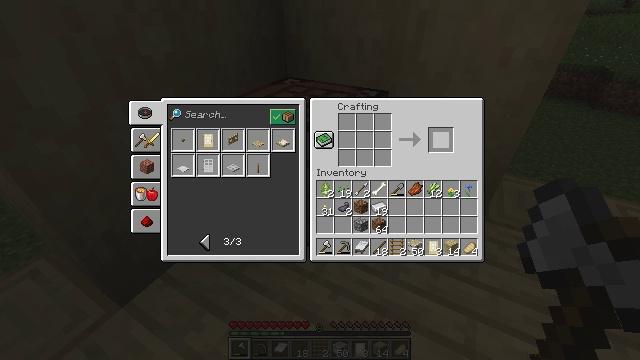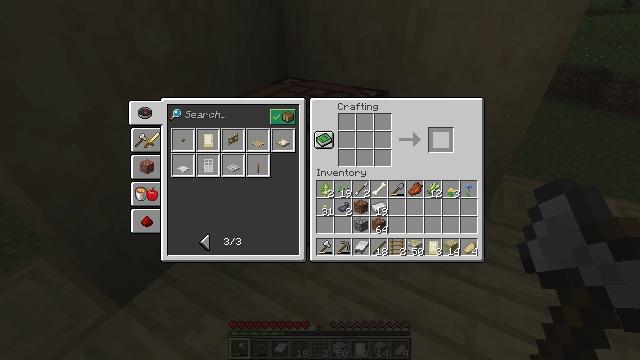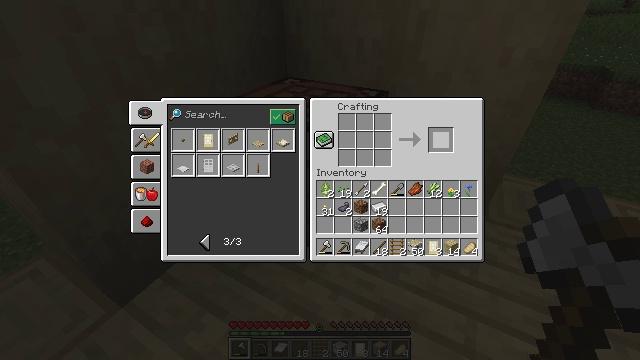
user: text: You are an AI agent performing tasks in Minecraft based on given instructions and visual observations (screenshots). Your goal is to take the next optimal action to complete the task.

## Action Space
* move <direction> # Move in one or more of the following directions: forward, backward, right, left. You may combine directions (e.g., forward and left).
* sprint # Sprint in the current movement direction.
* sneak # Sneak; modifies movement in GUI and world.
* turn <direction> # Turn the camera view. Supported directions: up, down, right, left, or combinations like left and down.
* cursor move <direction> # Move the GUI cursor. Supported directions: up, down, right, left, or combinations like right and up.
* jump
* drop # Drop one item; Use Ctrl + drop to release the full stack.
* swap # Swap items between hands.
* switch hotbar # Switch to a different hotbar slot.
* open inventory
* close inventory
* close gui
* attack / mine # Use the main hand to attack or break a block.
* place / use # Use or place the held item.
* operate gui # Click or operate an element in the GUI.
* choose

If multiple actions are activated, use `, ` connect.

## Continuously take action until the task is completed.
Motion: motion action
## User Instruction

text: Place birch planks in the crafting table to create a birch door.
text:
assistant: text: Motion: sneak, operate gui
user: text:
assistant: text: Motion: sneak, operate gui
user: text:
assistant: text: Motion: sneak
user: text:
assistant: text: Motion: sneak
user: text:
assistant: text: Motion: sneak